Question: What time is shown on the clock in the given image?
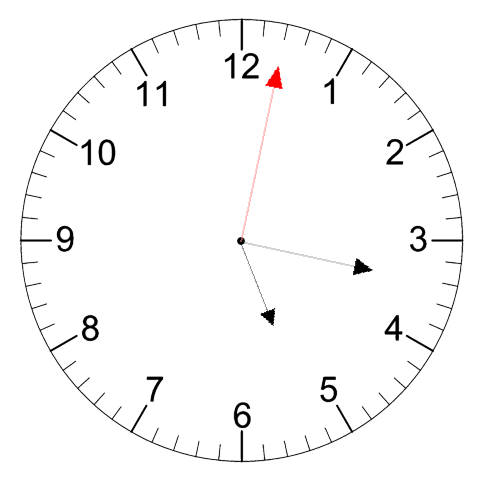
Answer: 05:17:02